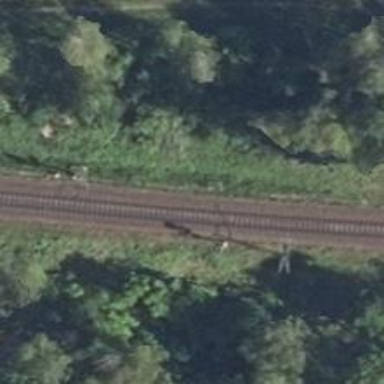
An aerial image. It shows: Railway signal.